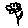
Label: flower